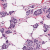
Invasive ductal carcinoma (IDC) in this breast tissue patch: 1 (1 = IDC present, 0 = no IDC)